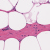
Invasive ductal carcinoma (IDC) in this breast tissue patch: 0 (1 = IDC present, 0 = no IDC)